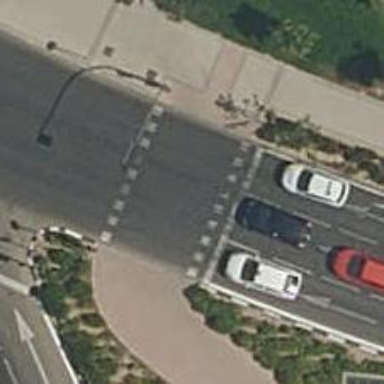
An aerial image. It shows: Road crossing with traffic signals.